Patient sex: F
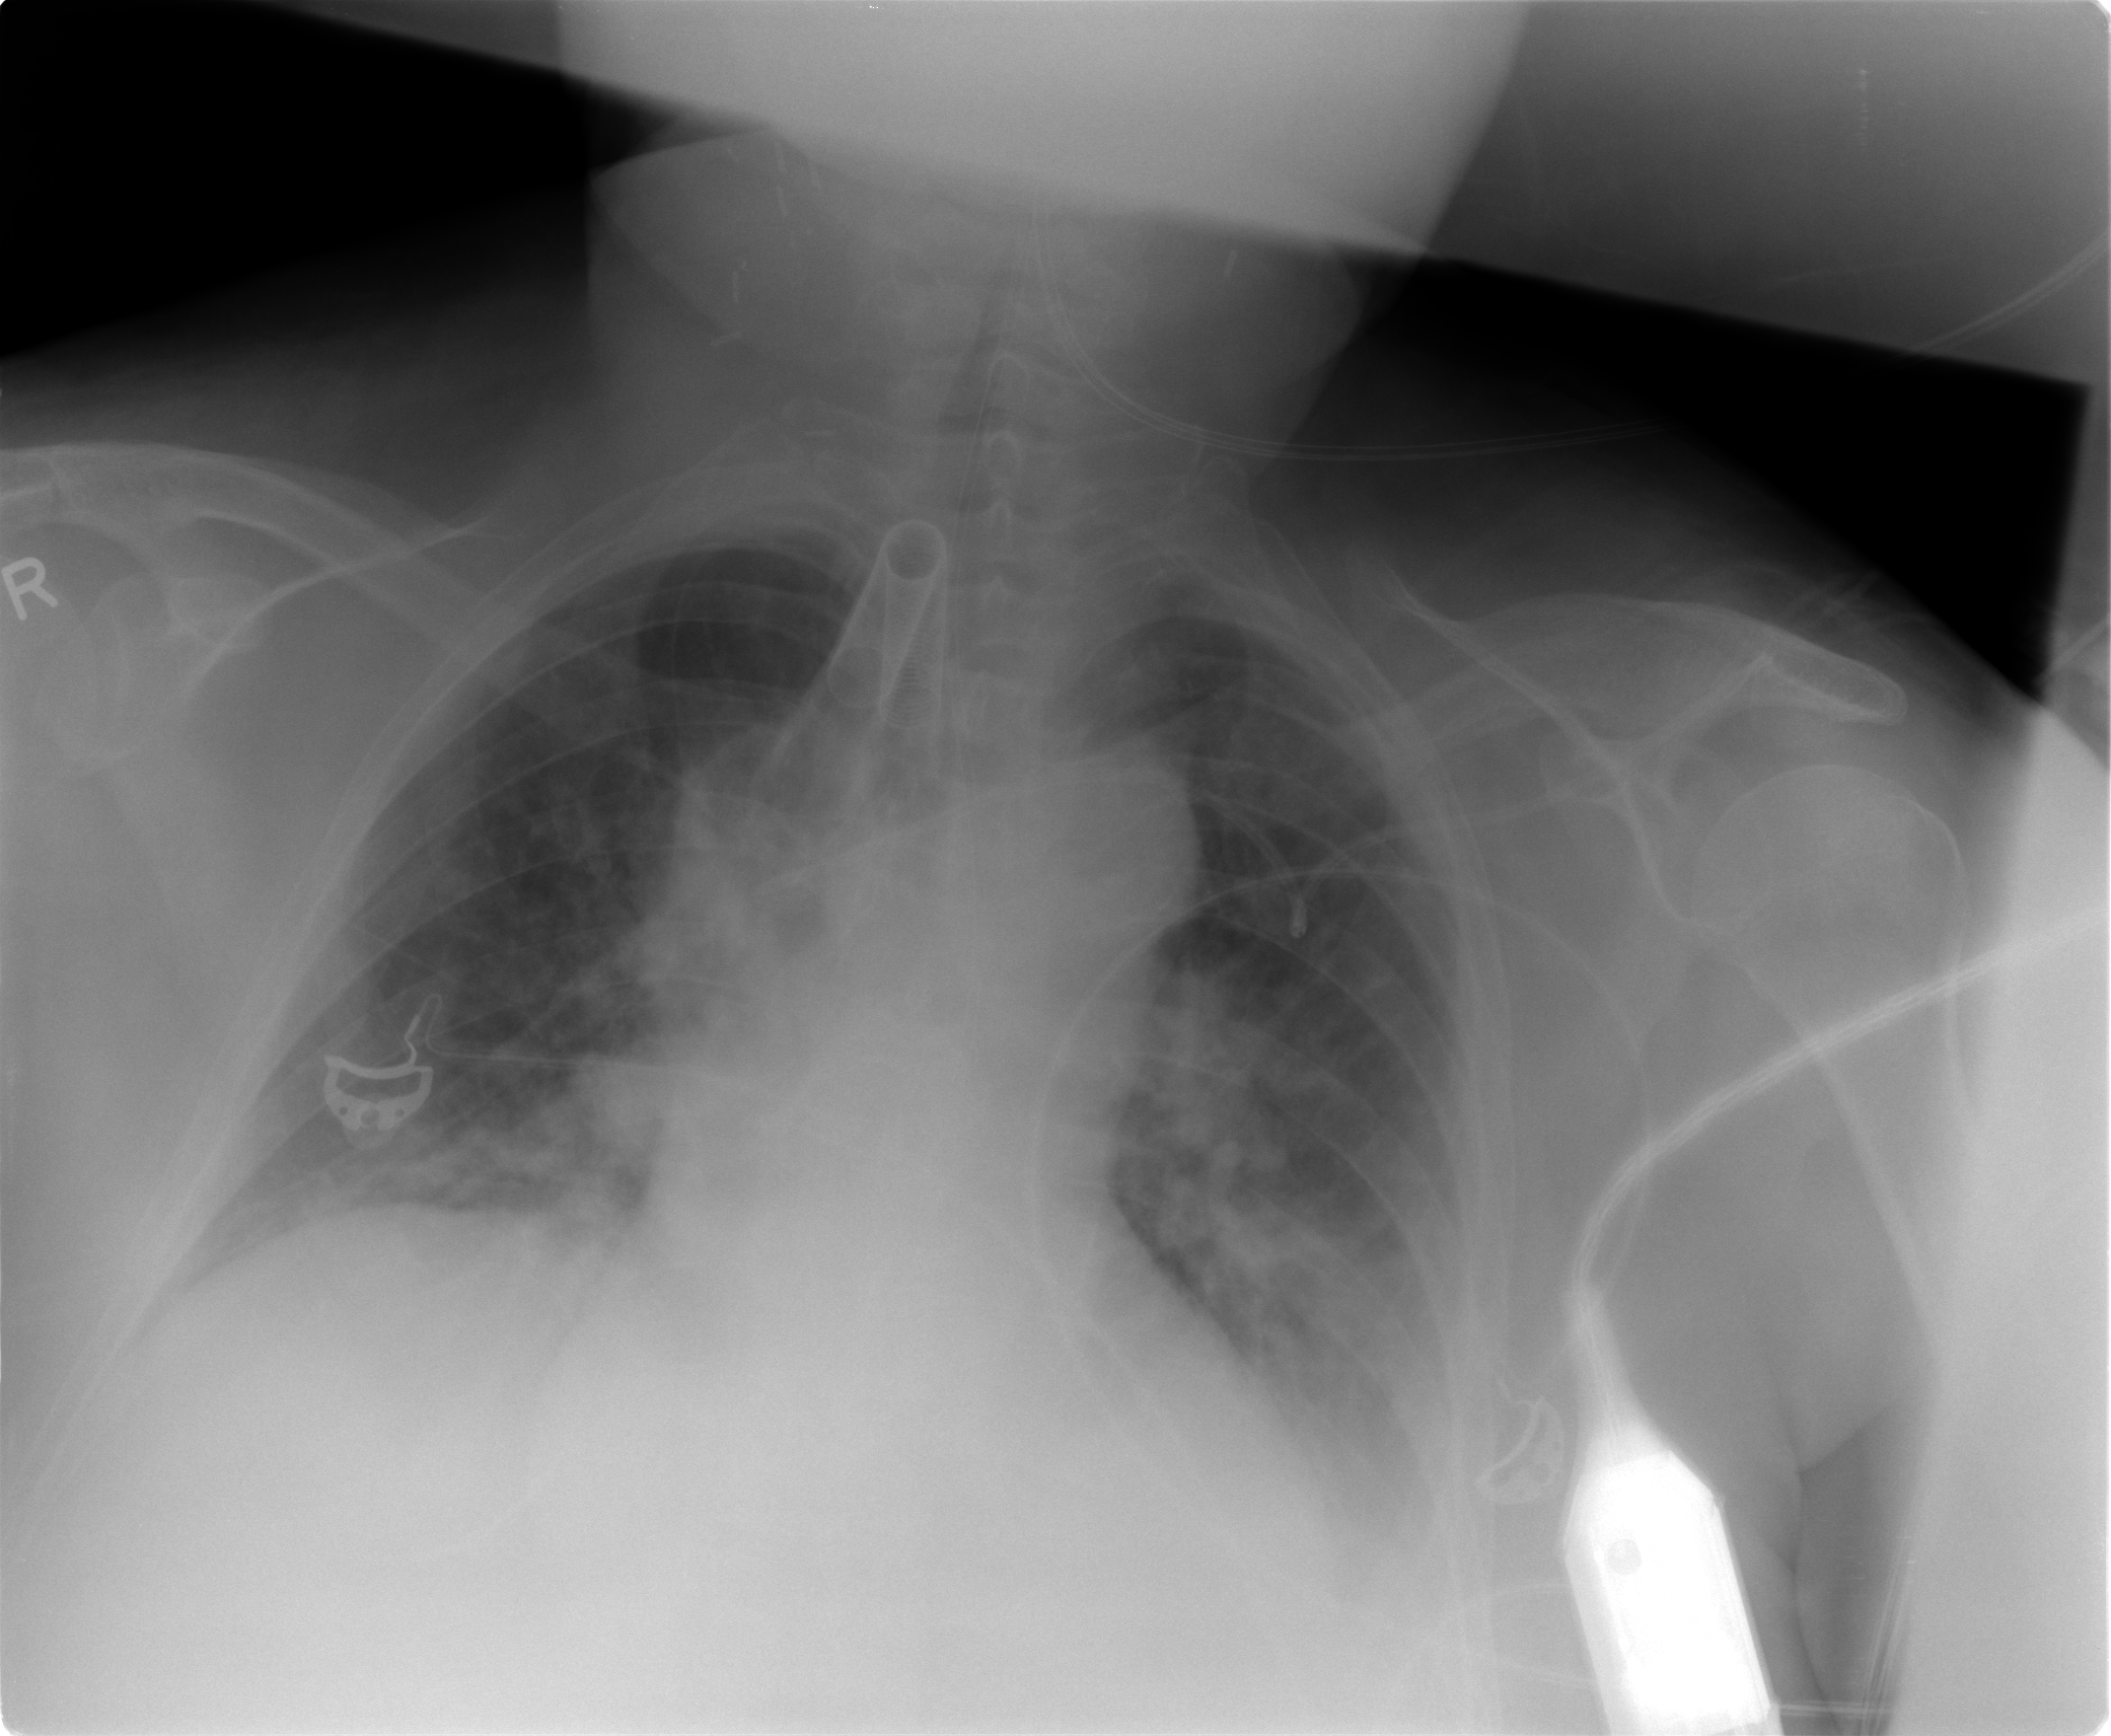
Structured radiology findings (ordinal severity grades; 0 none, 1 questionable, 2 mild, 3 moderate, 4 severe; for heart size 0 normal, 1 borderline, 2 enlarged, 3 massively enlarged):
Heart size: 0
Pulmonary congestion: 2
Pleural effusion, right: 0
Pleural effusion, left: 1
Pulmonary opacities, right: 0
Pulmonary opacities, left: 2
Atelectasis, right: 2
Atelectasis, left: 2